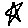
Label: star